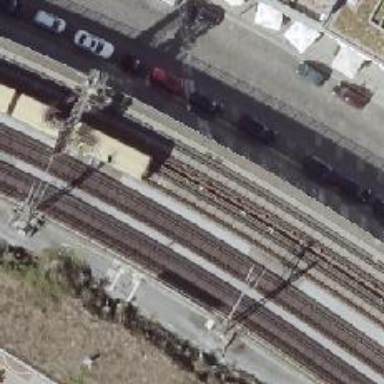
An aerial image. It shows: Viaduct bridge carrying electrified light rail track with ballastless construction.